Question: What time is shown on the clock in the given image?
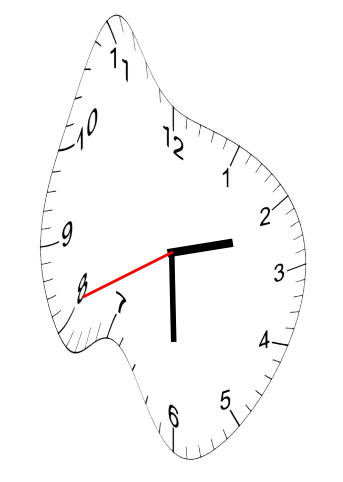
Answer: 02:29:41